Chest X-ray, PA view. Patient: 60 years old, sex M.
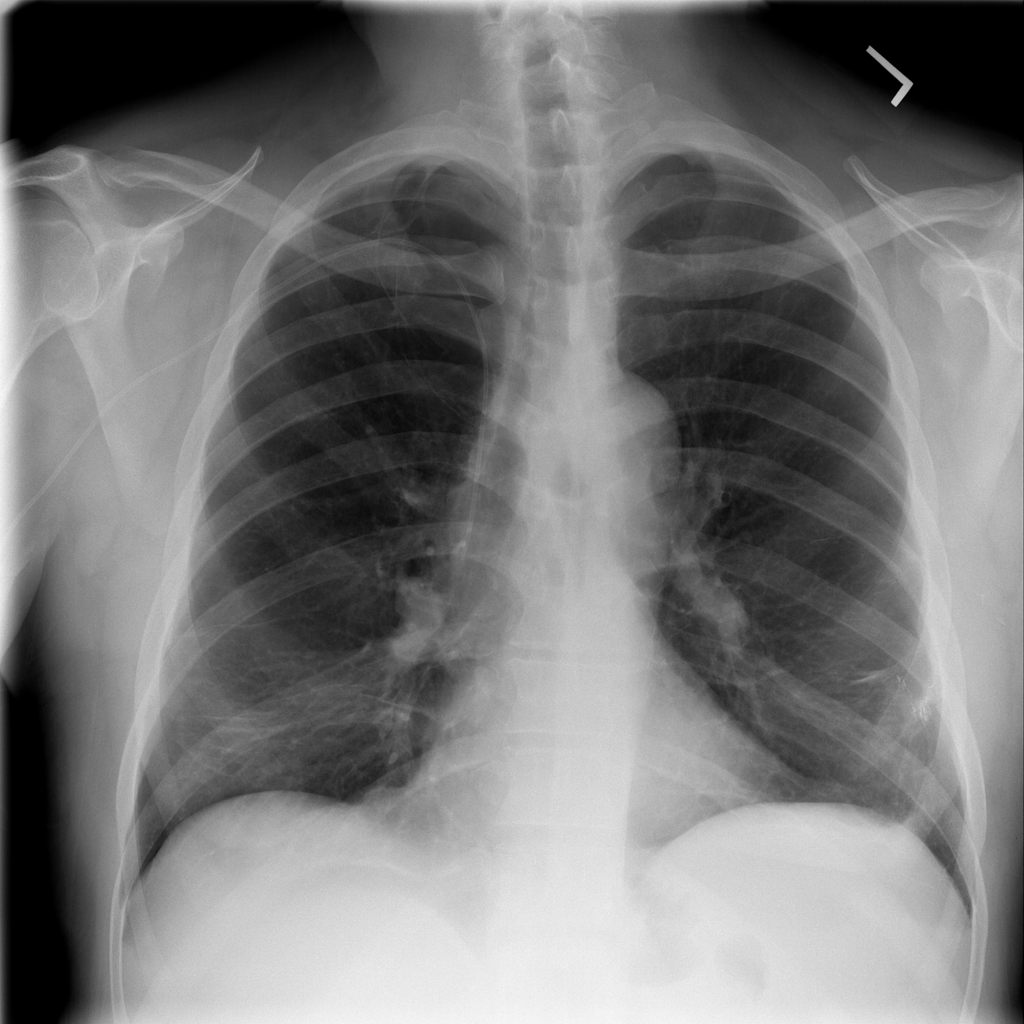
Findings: Consolidation, Infiltration